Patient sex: F
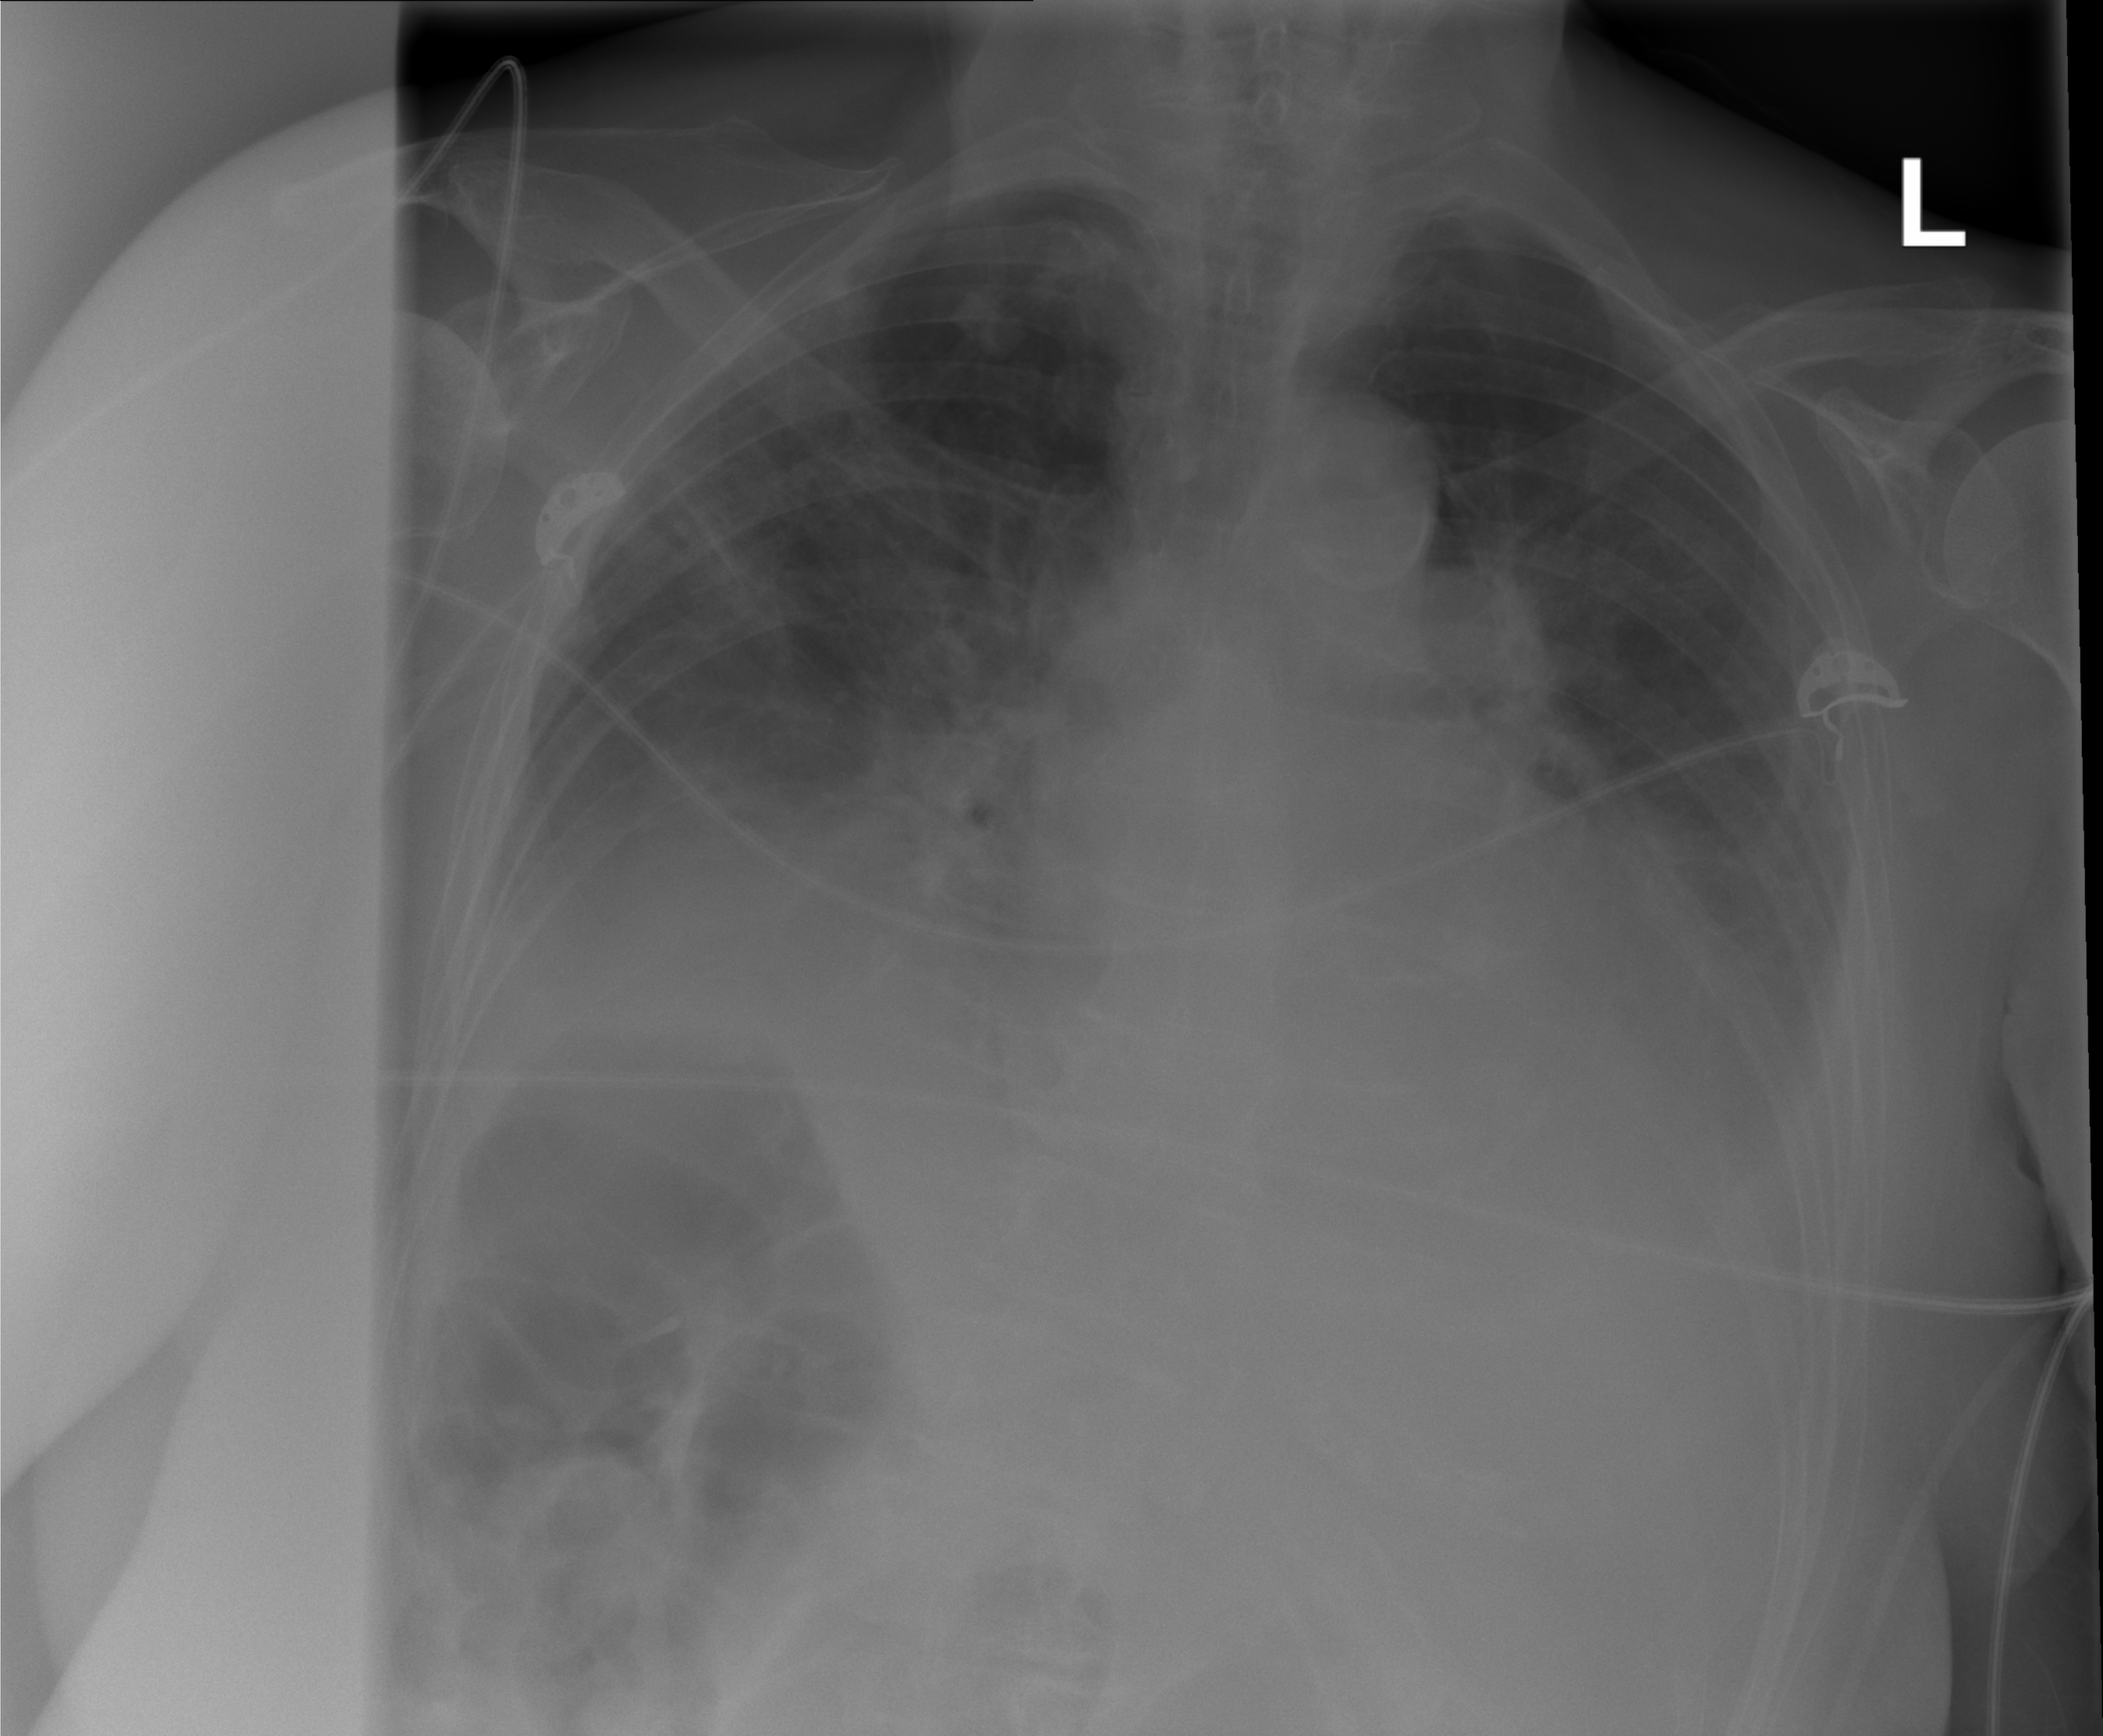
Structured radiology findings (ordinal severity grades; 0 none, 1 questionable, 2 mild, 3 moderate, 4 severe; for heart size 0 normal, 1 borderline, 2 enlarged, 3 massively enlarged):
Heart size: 2
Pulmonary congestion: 2
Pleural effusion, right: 3
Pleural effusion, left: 3
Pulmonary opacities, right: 0
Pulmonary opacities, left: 0
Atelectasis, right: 2
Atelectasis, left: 2